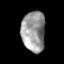
Tissue: prostate
Cell type: T cells
Senescence score: 0.3315
Nuclear area (px): 932
Mean DAPI intensity: 154.521